Interaction volume radius: 10 \u00c5
Interaction volume height: 25 \u00c5
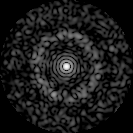
Disorder parameter: 0.8184